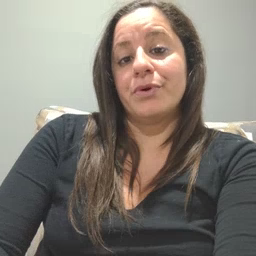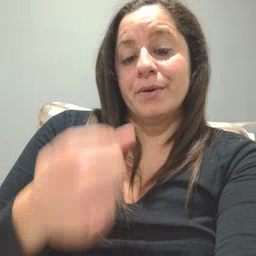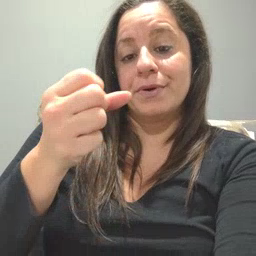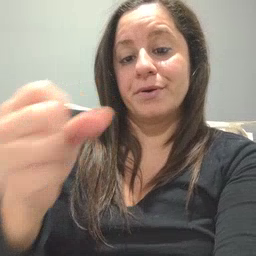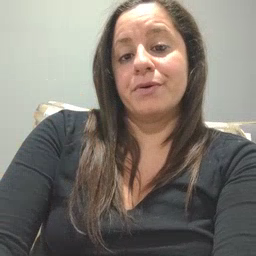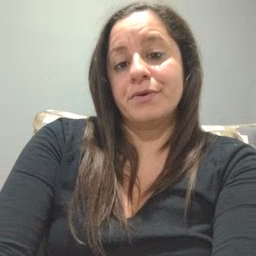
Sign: milk